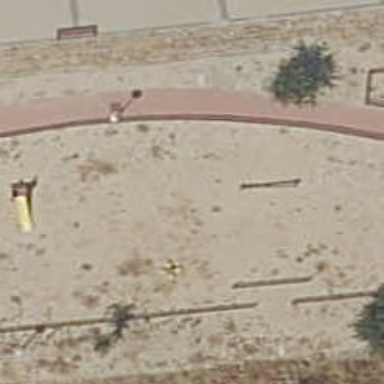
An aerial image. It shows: Playground area for leisure activities on the land.